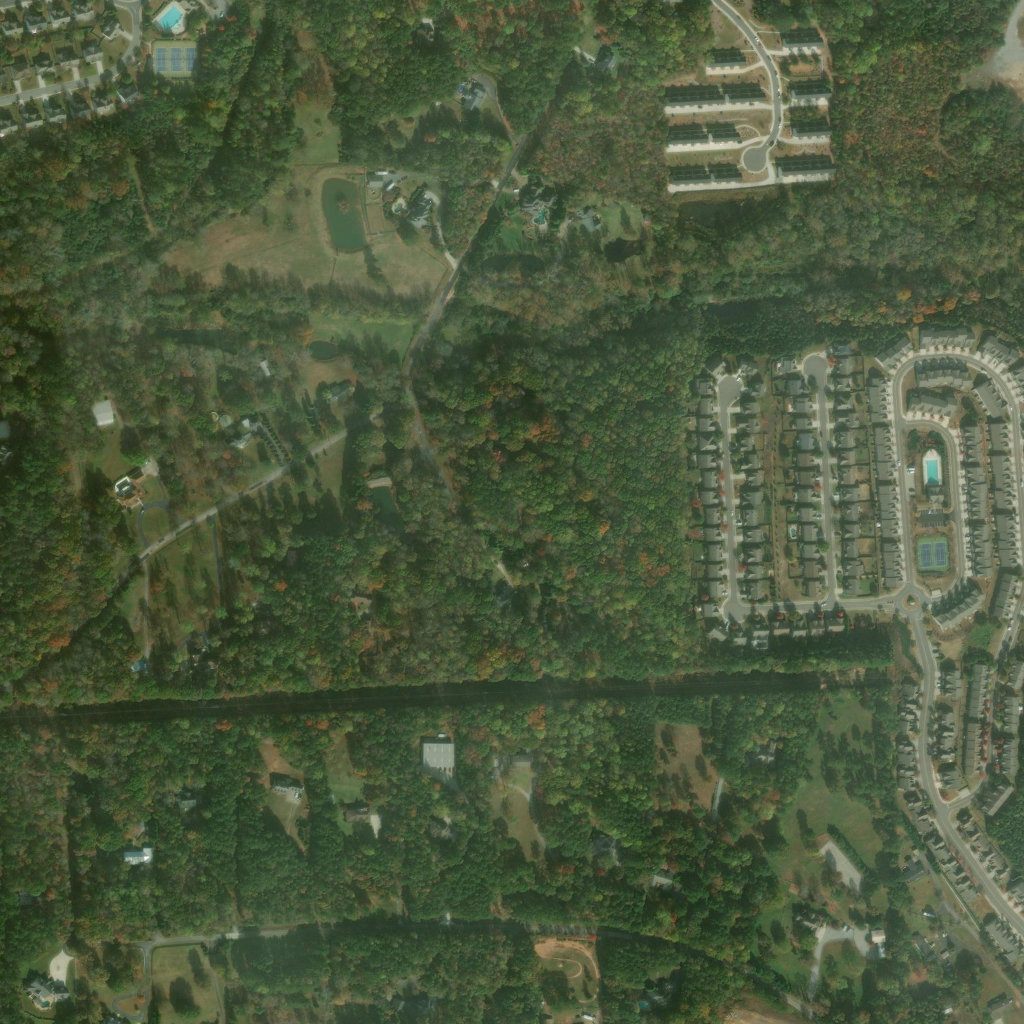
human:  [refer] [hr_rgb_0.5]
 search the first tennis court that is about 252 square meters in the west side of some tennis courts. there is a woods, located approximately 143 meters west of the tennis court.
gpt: <box>[[90, 53, 91, 55, 0]]</box>